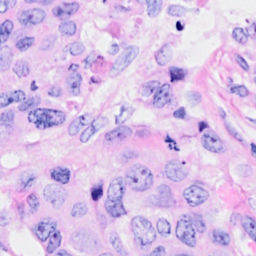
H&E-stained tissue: Breast